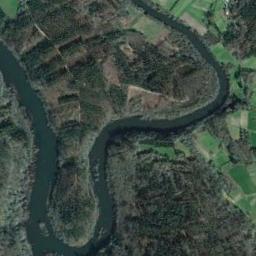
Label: river